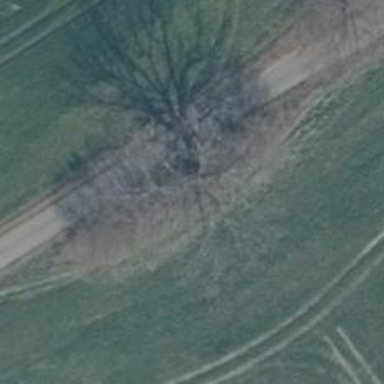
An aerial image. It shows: Single tag "natural: tree."